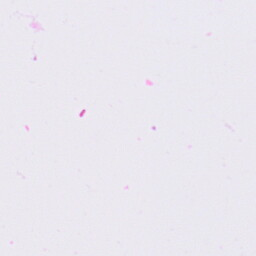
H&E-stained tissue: Lung